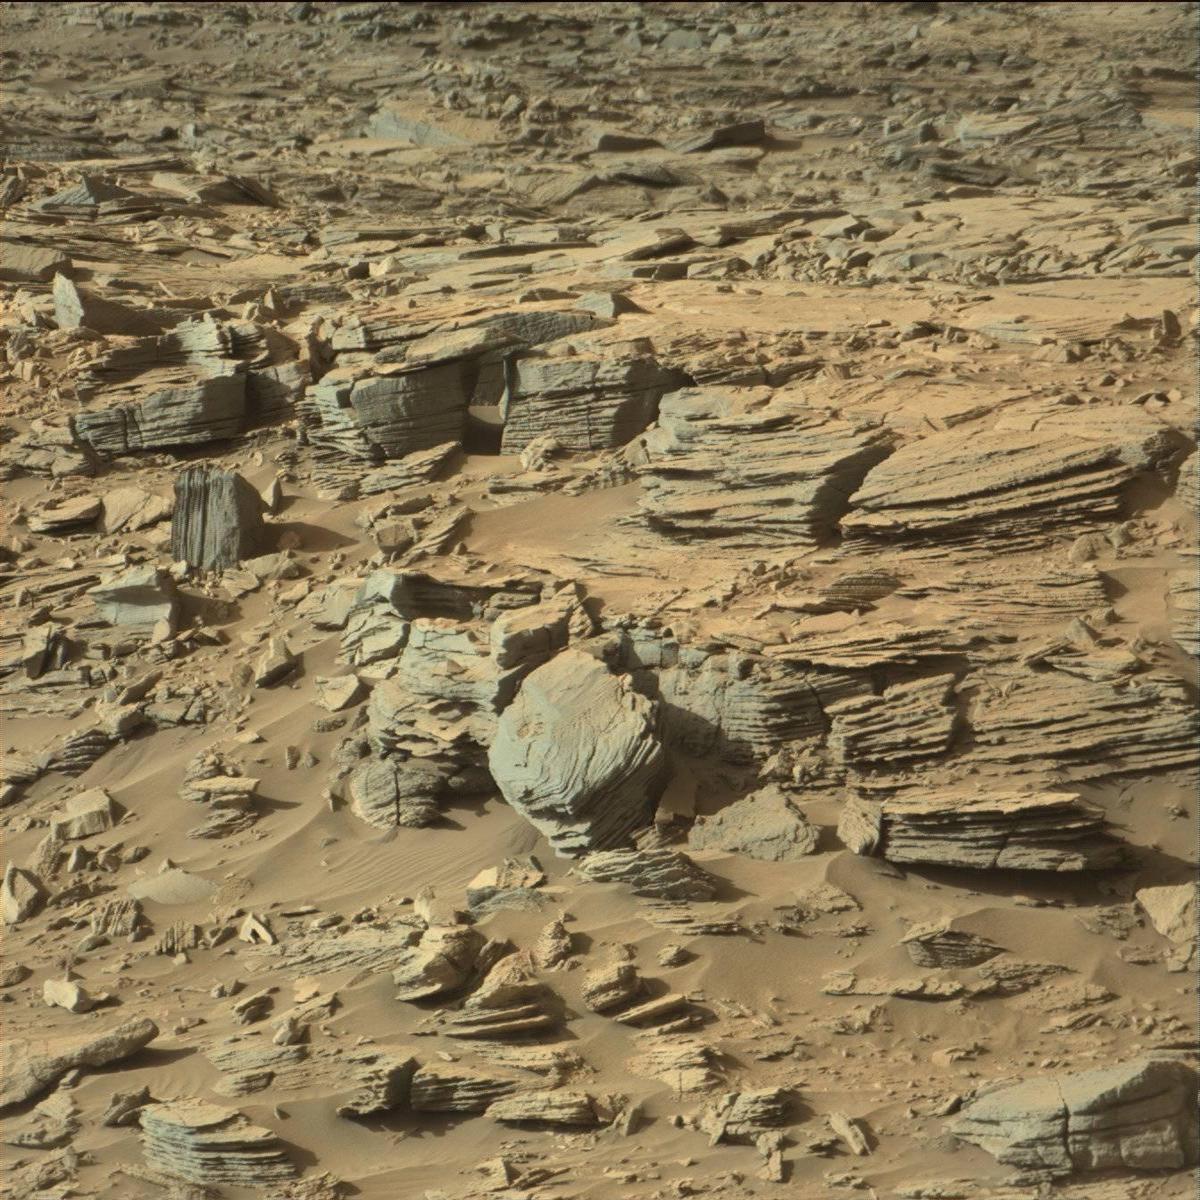
Terrain classes present: Bedrock, Rock, Sand / Soil